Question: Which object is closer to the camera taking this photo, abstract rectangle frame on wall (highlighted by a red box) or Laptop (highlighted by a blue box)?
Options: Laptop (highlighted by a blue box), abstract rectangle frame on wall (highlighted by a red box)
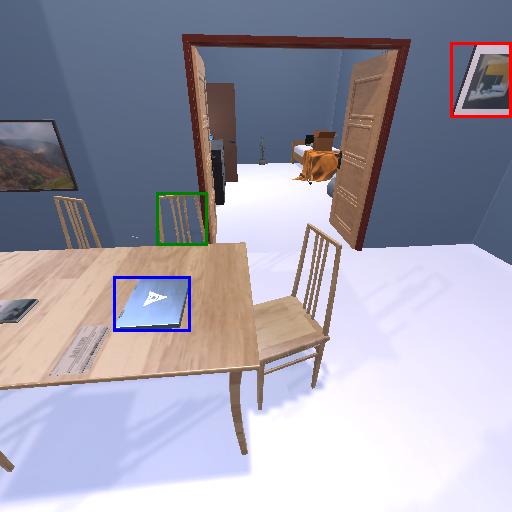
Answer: Laptop (highlighted by a blue box)